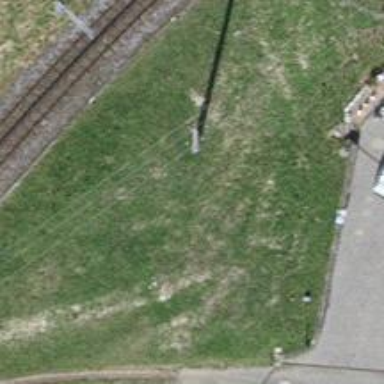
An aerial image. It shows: Power pole.